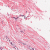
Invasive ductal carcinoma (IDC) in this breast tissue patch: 1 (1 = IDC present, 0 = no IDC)